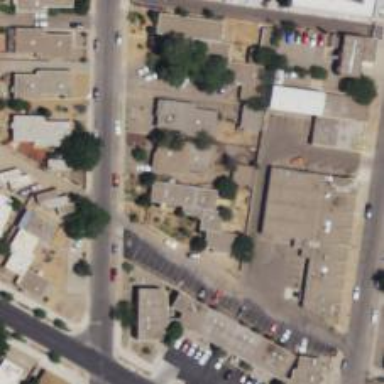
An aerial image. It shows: Alleyway designated as service road.